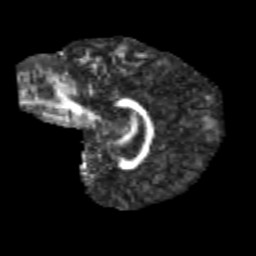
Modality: FA
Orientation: sagittal
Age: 12
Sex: male
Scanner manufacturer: siemens
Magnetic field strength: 3 T
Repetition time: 3.8 s
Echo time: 0.07 s